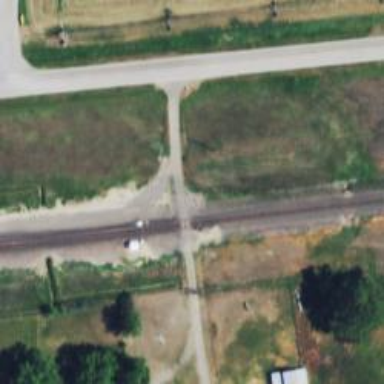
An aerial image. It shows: Railway level crossing.